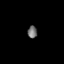
Tissue: lung
Cell type: Epithelial cells
Senescence score: 0.1952
Nuclear area (px): 113
Mean DAPI intensity: 113.204